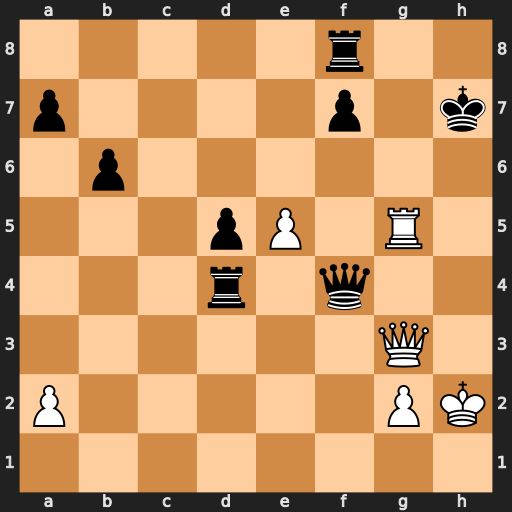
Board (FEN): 5r2/p4p1k/1p6/3pP1R1/3r1q2/6Q1/P5PK/8
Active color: w
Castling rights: -
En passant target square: -
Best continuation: Rh5+ Qh6 Rxh6+ Kxh6 Qe3+ Kh7 Qxd4